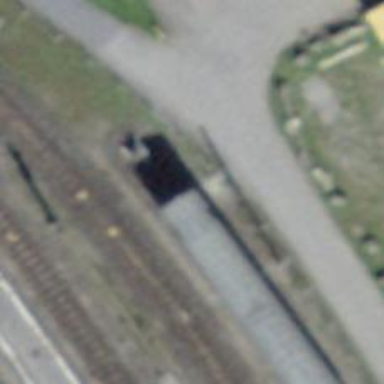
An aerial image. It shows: Railway buffer stop.